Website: apple
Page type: payment
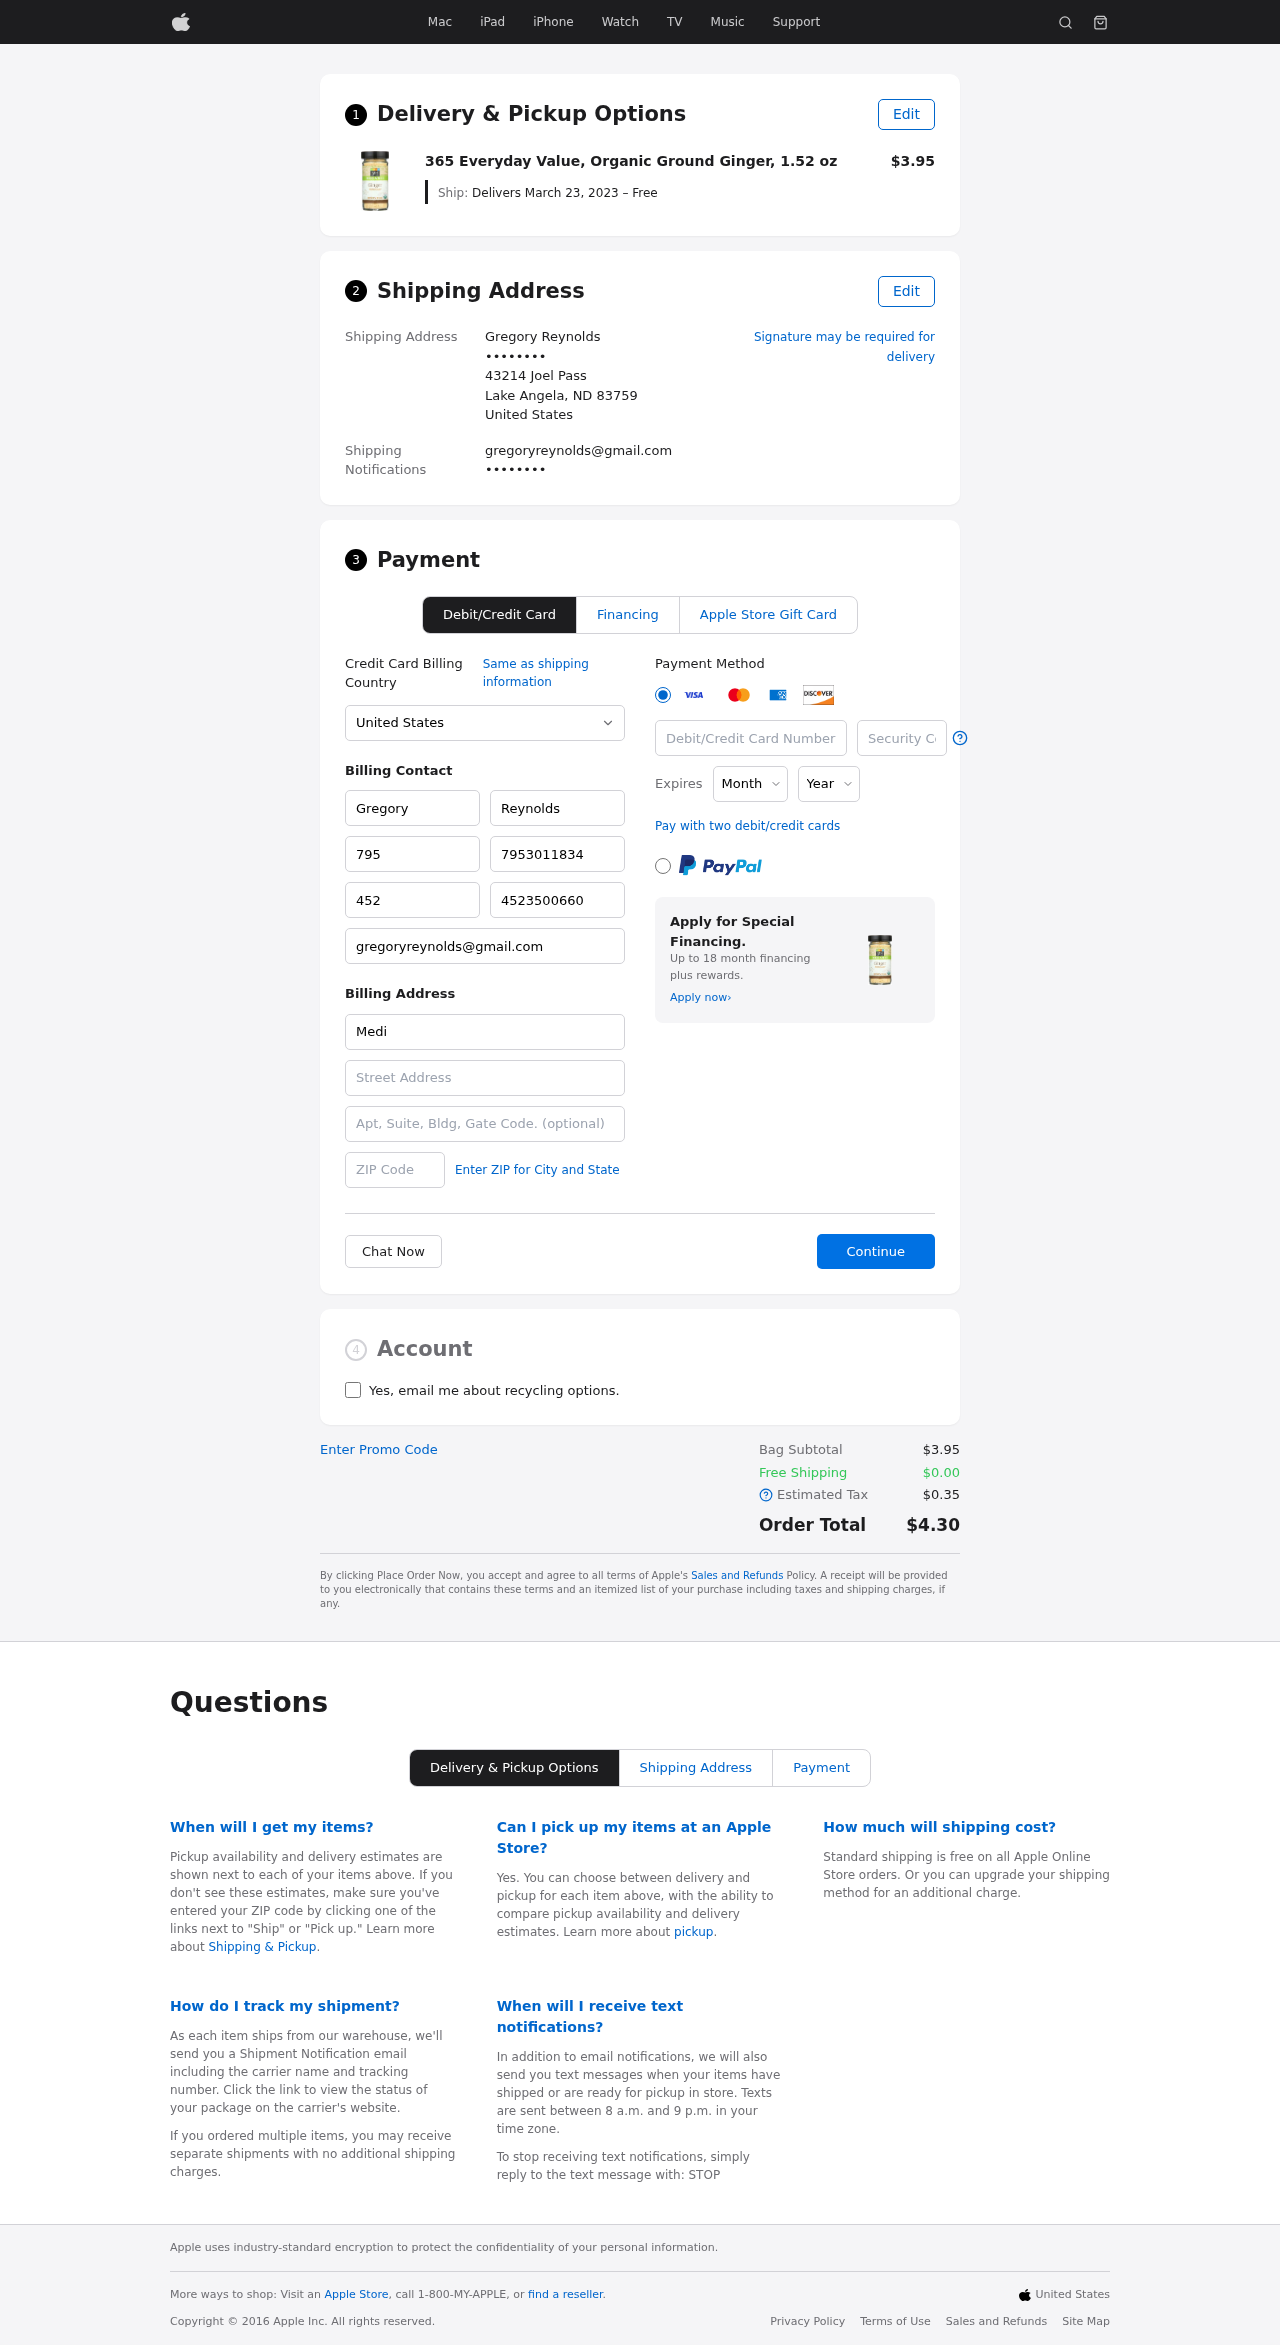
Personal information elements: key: PII_CARD_CVV
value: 356
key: PII_CARD_EXPIRY_MONTH
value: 06
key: PII_CARD_EXPIRY_YEAR
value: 26
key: PII_CARD_NUMBER
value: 4260 3185 5051 6242
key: PII_CITY_STATE_ZIP
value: Lake Angela, ND 83759
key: PII_COMPANY
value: Medina PLC
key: PII_COUNTRY
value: United States
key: PII_EMAIL
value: gregoryreynolds@gmail.com
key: PII_EMAIL2
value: gregoryreynolds@gmail.com
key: PII_FIRSTNAME
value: Gregory
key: PII_FULLNAME
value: Gregory Reynolds
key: PII_LASTNAME
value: Reynolds
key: PII_PHONE3
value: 7953011834
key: PII_PHONE_ALT
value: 4523500660
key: PII_PHONE_ALT_AREA
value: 452
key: PII_PHONE_AREA
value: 795
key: PII_SECURITY_CODE
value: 289
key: PII_STREET
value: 43214 Joel Pass
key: PII_PHONE
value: ••••••••
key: PII_PHONE2
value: ••••••••
Product elements: key: PRODUCT1_NAME
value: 365 Everyday Value, Organic Ground Ginger, 1.52 oz
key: PRODUCT1_PRICE
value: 3.95
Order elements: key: ORDER_DELIVERY_DATE
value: Delivers March 23, 2023 – Free
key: ORDER_SUBTOTAL
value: $3.95
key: ORDER_SHIPPING_COST
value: $0.00
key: ORDER_TAX
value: $0.35
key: ORDER_TOTAL
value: $4.30